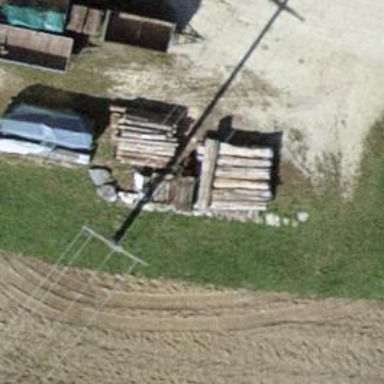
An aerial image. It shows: Power tower.